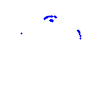
Particle: pion